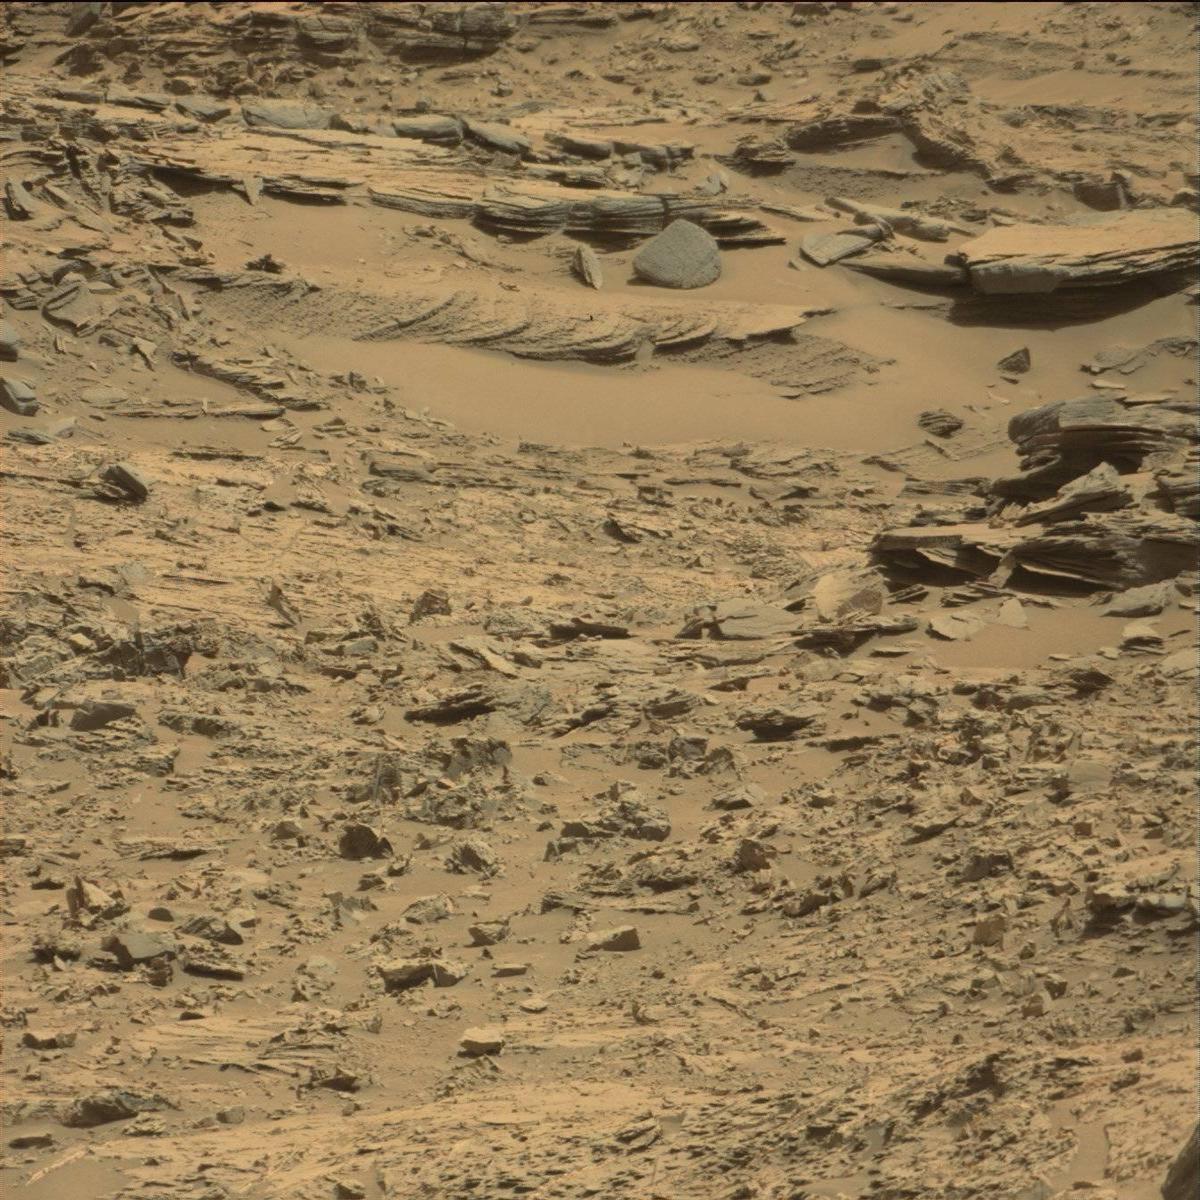
Terrain classes present: Bedrock, Rock, Sand / Soil